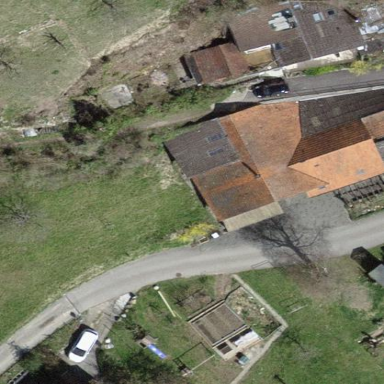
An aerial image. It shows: Building with tiled roof.